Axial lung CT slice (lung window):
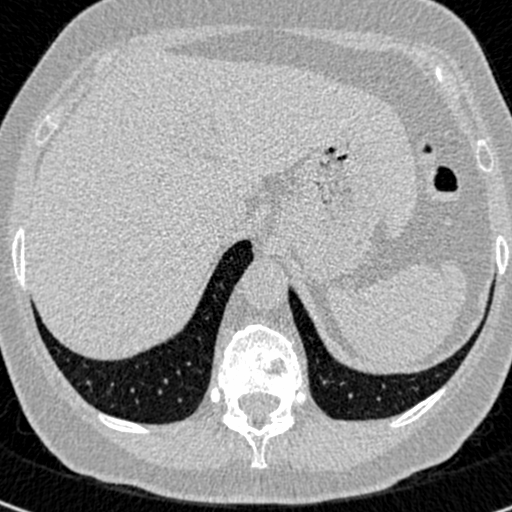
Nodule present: no